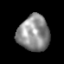
Tissue: lung
Cell type: Fibroblasts
Senescence score: 0.5791
Nuclear area (px): 1097
Mean DAPI intensity: 140.886